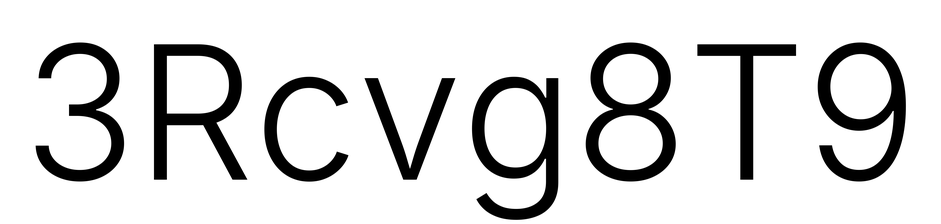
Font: Inter_Light